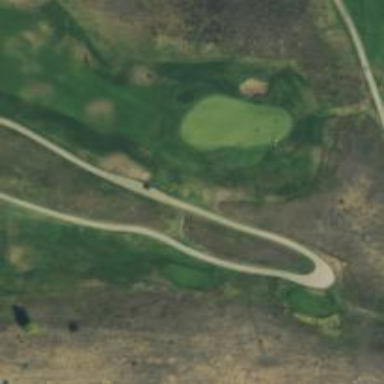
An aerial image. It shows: Footway that doubles as golf path.